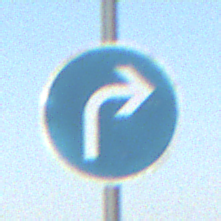
Verkehrszeichen: VorgeschriebeneFahrtrichtungRechts
Umgebung: Outdoor, Special
Tageszeit: MorningAfternoon
Wetter: Clear
Licht: Natural
Jahreszeit: NotSpecified
Kontrast: HighContrast